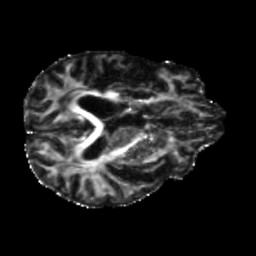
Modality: FA
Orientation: axial
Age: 59
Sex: male
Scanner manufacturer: siemens
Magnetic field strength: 3 T
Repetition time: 5.25 s
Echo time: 0.08 s